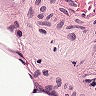
Metastatic tissue present: no